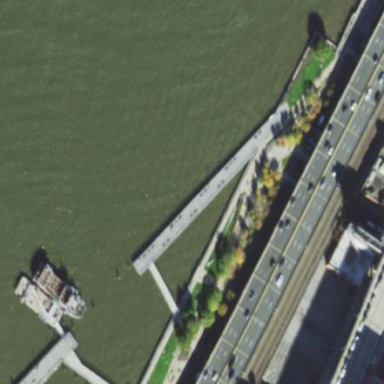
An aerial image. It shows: Pedestrian road near man-made pier.